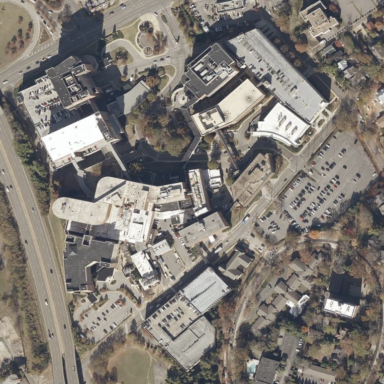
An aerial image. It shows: Healthcare facility identified as hospital.